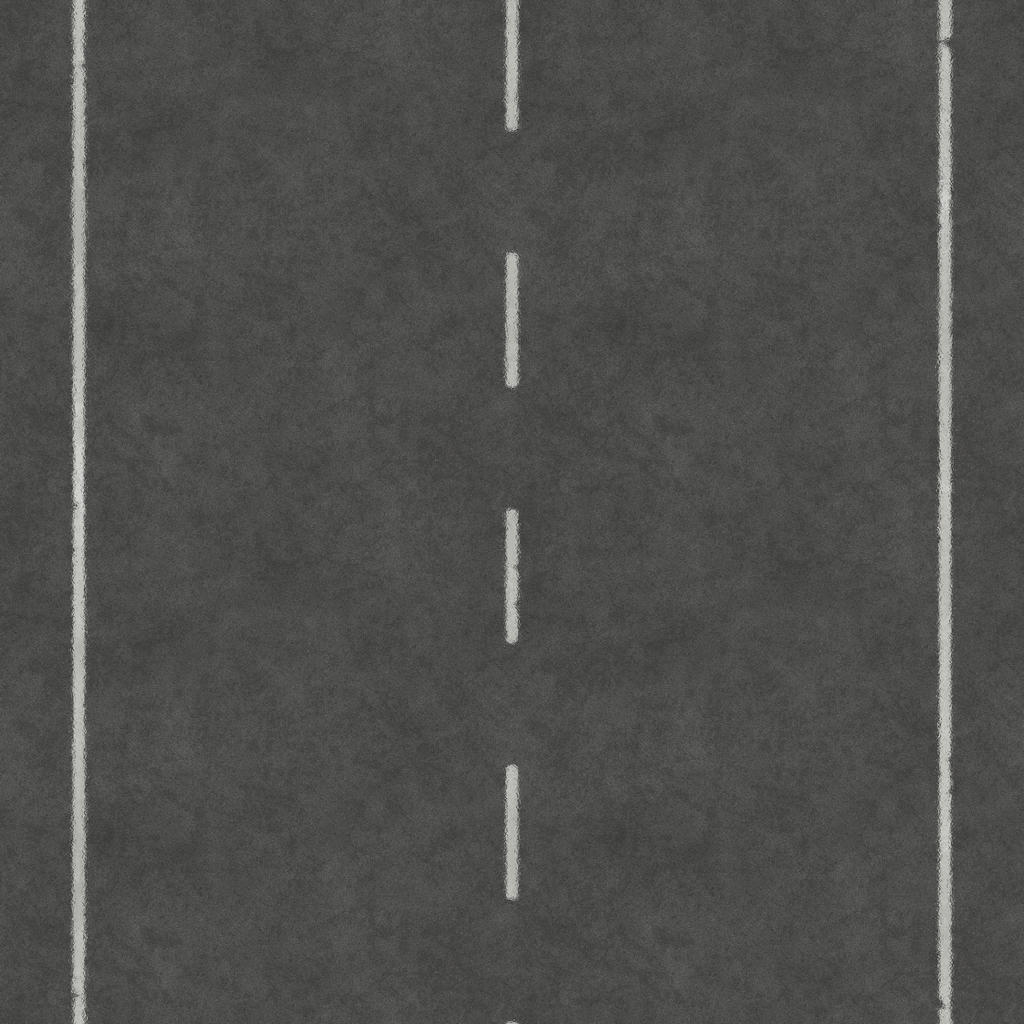
Texture map type: Color